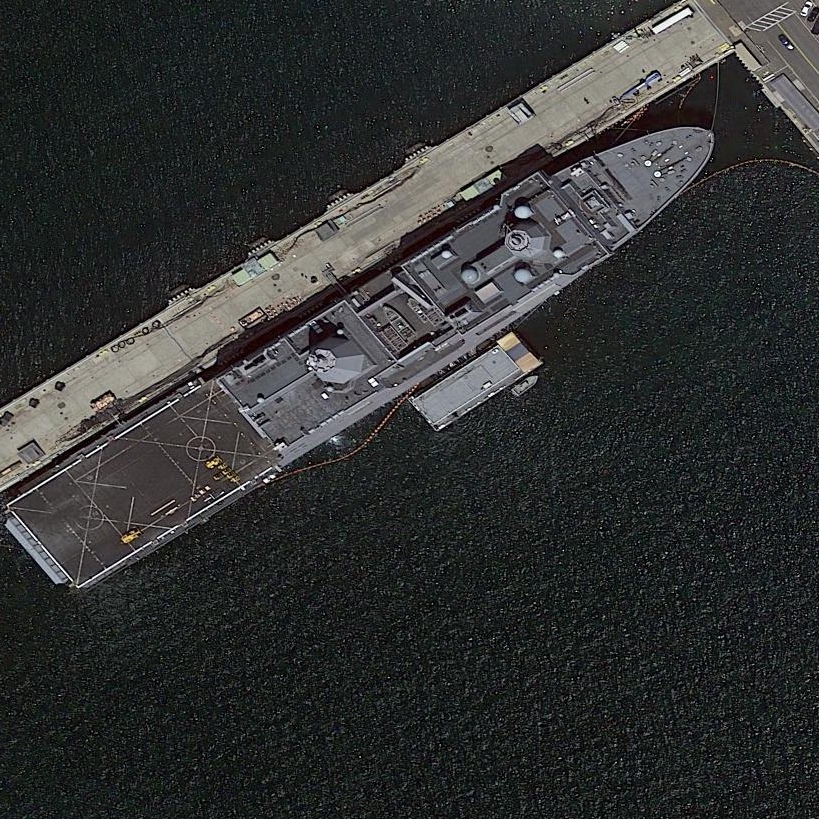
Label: San_Antonio-class_transport_dock